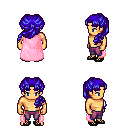
a pixel art fantasy rpg character, male body template, human, tanned skin, pink cape, magenta pants, blue princess hairstyle, ghillies, four views (front, back, left, right), 2x2 character sprite sheet, small pixel art, hard edges, no anti-aliasing